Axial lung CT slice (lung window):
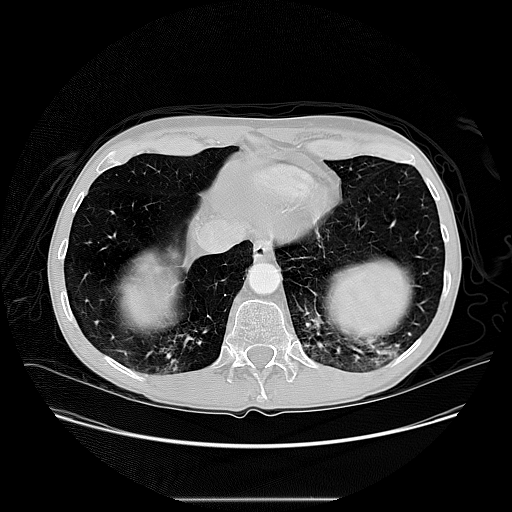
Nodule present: no